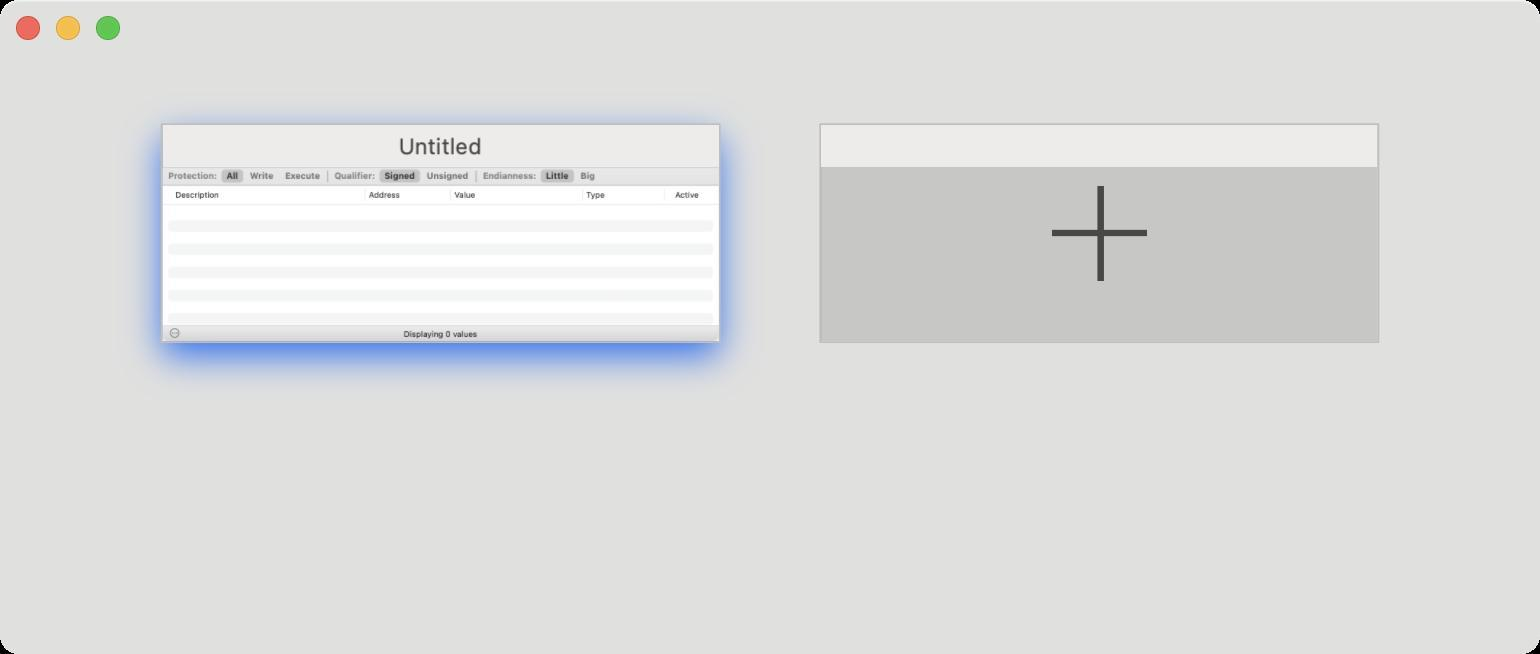
Accessibility tree:
{"name": "Untitled", "role": "AXWindow", "description": null, "role_description": "standard window", "value": null, "position": "485.00;392.00", "size": "770;327", "children": [{"name": null, "role": "AXScrollArea", "description": null, "role_description": "scroll area", "value": null, "position": "0.00;38.00", "size": "770;289", "children": [{"name": null, "role": "AXGroup", "description": "All Tabs", "role_description": "group", "value": null, "position": "0.00;38.00", "size": "770;133", "children": [{"name": null, "role": "AXGroup", "description": "Untitled", "role_description": "group", "value": null, "position": "81.33;62.65", "size": "278;108", "children": [{"name": null, "role": "AXImage", "description": "thumbnail of the tab picker image", "role_description": "image", "value": null, "position": "80.83;83.65", "size": "279;87", "children": []}, {"name": null, "role": "AXGroup", "description": null, "role_description": "group", "value": null, "position": "81.33;62.65", "size": "278;21", "children": [{"name": null, "role": "AXStaticText", "description": null, "role_description": "text", "value": "Untitled", "position": "197.33;66.15", "size": "46;14", "children": []}]}]}, {"name": null, "role": "AXButton", "description": "New Tab", "role_description": "button", "value": null, "position": "410.67;62.65", "size": "278;108", "children": [{"name": null, "role": "AXGroup", "description": null, "role_description": "group", "value": null, "position": "410.67;62.65", "size": "278;108", "children": []}, {"name": null, "role": "AXGroup", "description": null, "role_description": "group", "value": null, "position": "410.67;62.65", "size": "278;21", "children": []}, {"name": null, "role": "AXImage", "description": "NSVisualTabPickerAddNewTab", "role_description": "image", "value": null, "position": "526.17;82.65", "size": "48;68", "children": []}]}]}]}, {"name": null, "role": "AXButton", "description": null, "role_description": "close button", "value": null, "position": "7.00;6.00", "size": "14;16", "children": []}, {"name": null, "role": "AXButton", "description": null, "role_description": "zoom button", "value": null, "position": "47.00;6.00", "size": "14;16", "children": [{"name": null, "role": "AXGroup", "description": null, "role_description": "group", "value": null, "position": "47.00;6.00", "size": "14;16", "children": []}]}, {"name": null, "role": "AXButton", "description": null, "role_description": "minimize button", "value": null, "position": "27.00;6.00", "size": "14;16", "children": []}]}